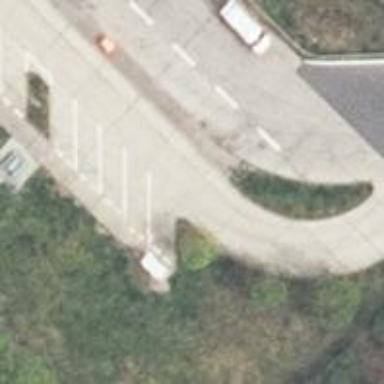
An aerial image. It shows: Asphalt parking aisle road for service vehicles.